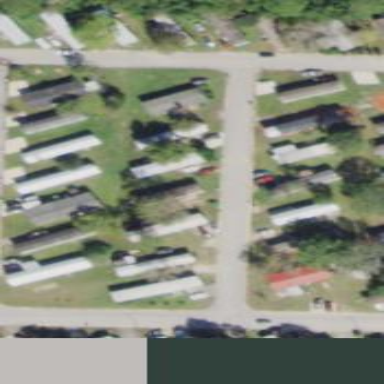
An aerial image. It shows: Residential area known as trailer park.